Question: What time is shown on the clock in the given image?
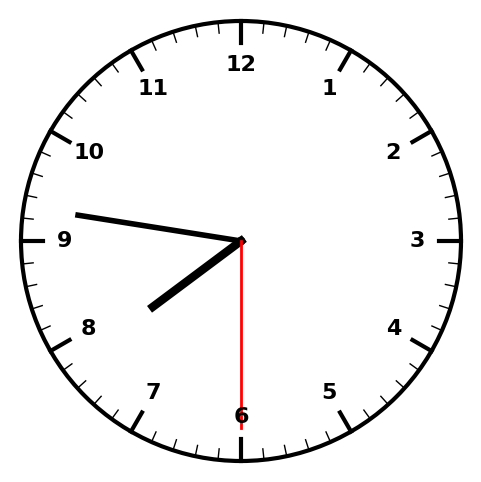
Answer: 07:46:30